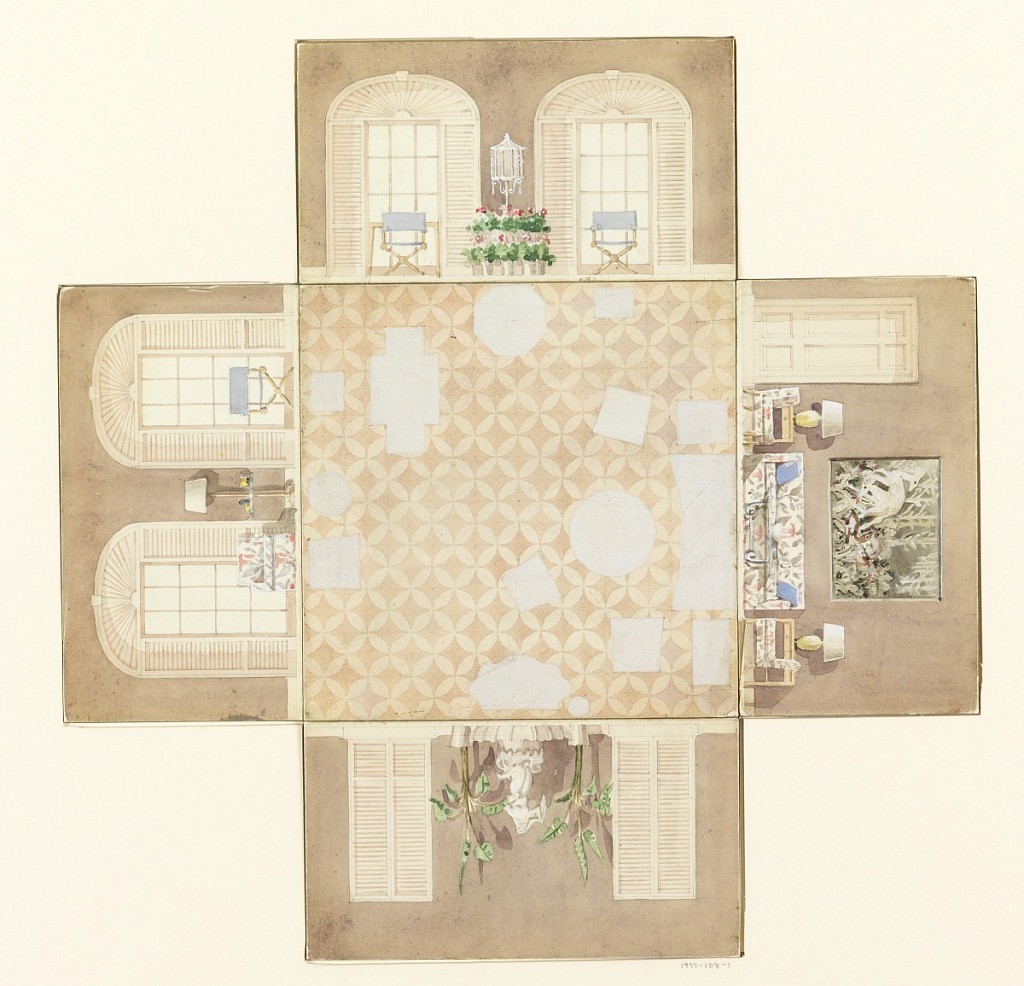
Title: Sitting room with a carpet of geometric design
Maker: McMillen, Inc.
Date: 20th century
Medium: Brush and gouache on cream wove paper
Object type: Maquette
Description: Maquette for sitting room with blue folding chairs at the windows, a couch with floral pattern, side tables and painting; fountain in between two doors.